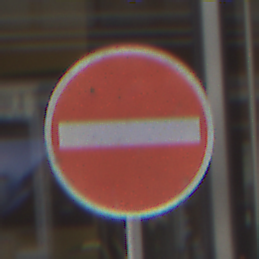
Verkehrszeichen: VerbotDerEinfahrt
Umgebung: Outdoor, Urban
Tageszeit: Midday
Wetter: Overcast
Licht: Natural
Jahreszeit: NotSpecified
Kontrast: LowContrast